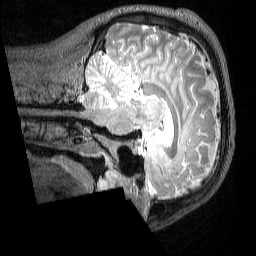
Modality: T2w
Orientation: sagittal
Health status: healthy
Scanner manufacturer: siemens
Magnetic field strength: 3 T
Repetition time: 4.8 s
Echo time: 0.452 s